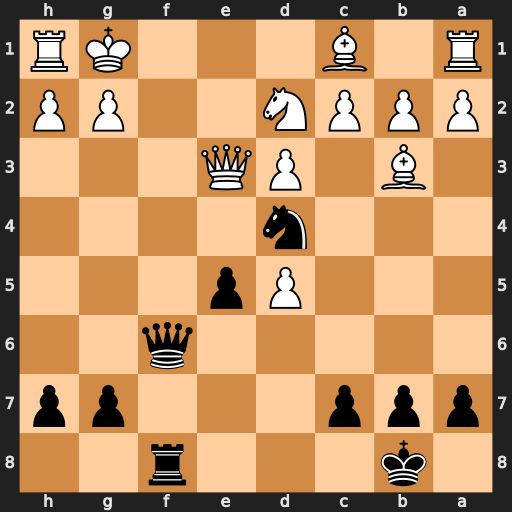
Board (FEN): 1k3r2/ppp3pp/5q2/3Pp3/3n4/1B1PQ3/PPPN2PP/R1B3KR
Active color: b
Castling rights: -
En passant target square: -
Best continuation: Ne2+ Qxe2 Qb6+ d4 Qxd4+ Qe3 Qxe3#